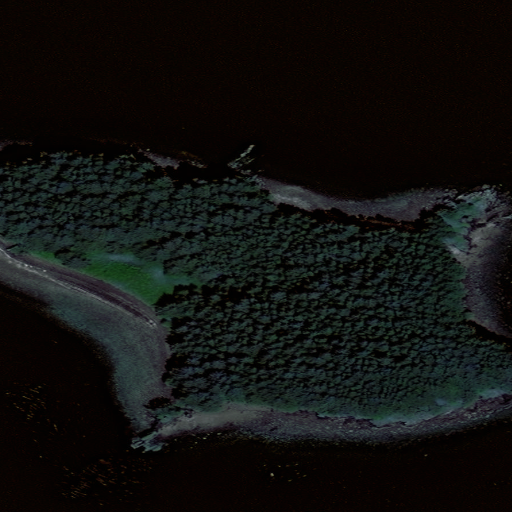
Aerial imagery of island in Alaska named Prokoda Island containing only unknown